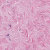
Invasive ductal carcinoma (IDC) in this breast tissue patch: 0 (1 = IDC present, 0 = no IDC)